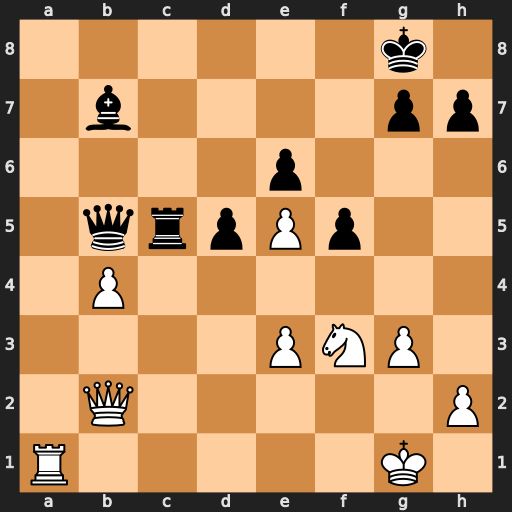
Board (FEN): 6k1/1b4pp/4p3/1qrpPp2/1P6/4PNP1/1Q5P/R5K1
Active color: w
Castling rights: -
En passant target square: -
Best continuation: Ra5 Qb6 Rxc5